Question: I have the following antler g file that works fine:
'''
grammar BoolTest;
LEFT_PAREN : '(' ;
RIGHT_PAREN : ')' ;
AND : 'AND';
OR : 'OR';
WHITESPACE : ( ' '
| ' '
| '
'
| '
'
) {$channel=HIDDEN;}
;
WORD : (~( ' ' | ' ' | '
' | '
' | '(' | ')' ))*;
expression : and_expression;
and_expression : or_expression (AND^ or_expression)*;
or_expression : atom (OR^ atom)*;
atom : WORD | LEFT_PAREN! expression RIGHT_PAREN!;
'''
The problem is that I need AND to have a higher precedence than OR. So I modified the last four lines as the following:
'''
expression : or_expression;
or_expression : and_expression (OR^ and_expression)*;
and_expression : atom (AND^ atom)*;
atom : WORD | LEFT_PAREN! expression RIGHT_PAREN!;
'''
But for some reason it doesn't work properly. And the following expression:
'''
a AND b OR c
'''
produces the following tree, which is completely missing the OR branch:

What am I doing wrong?
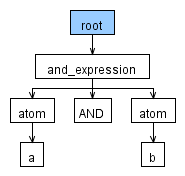
Answer: Found the bug, it was actually a problem with the me using ANTLRWorks IDE. When you run debug mode, and it asks you for text, one of the drop-downs states Start Rule:. It was set to 'and_expression'. After I changed it to just 'expression', the program works fine, and I get the following tree: